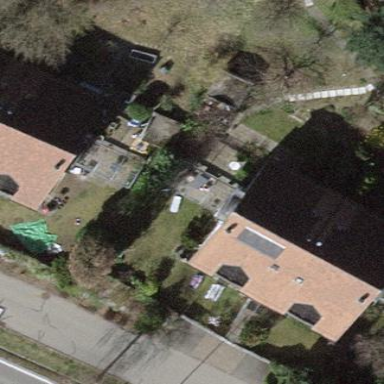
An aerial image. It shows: Terrace building.